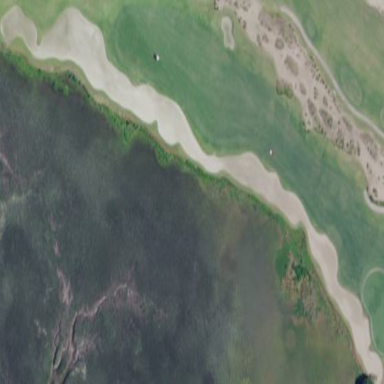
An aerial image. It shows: Golf bunker filled with sandy terrain.